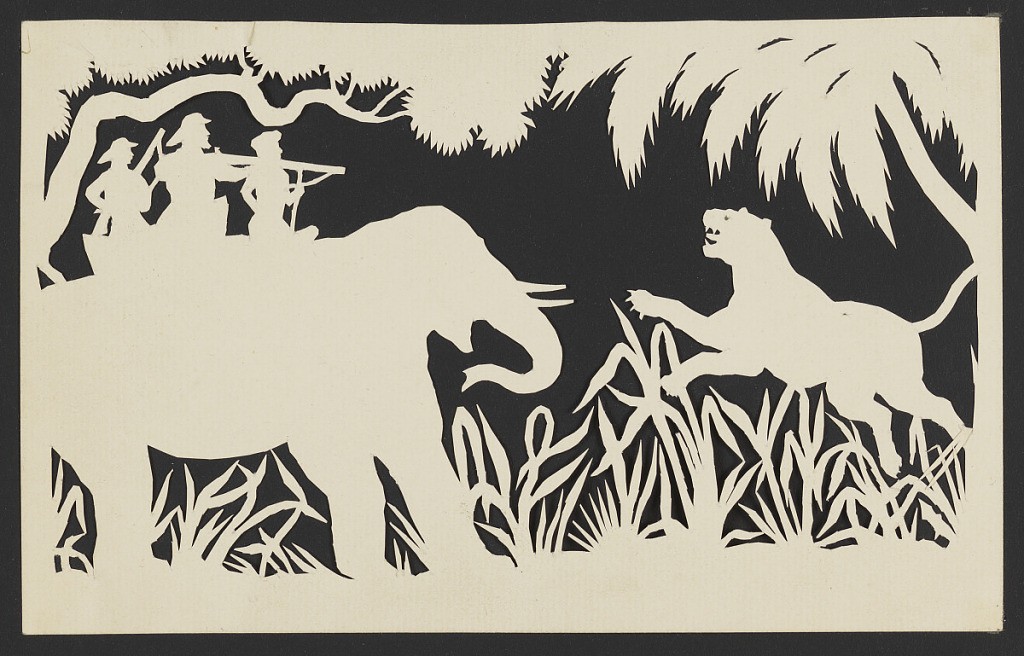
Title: Men Shooting a Tiger from an Elephant
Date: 1850–1875
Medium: Silhouette of white paper, cut out, on black paper mount
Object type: Silhouette
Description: Men shooting a tiger from an elephant.